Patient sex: F
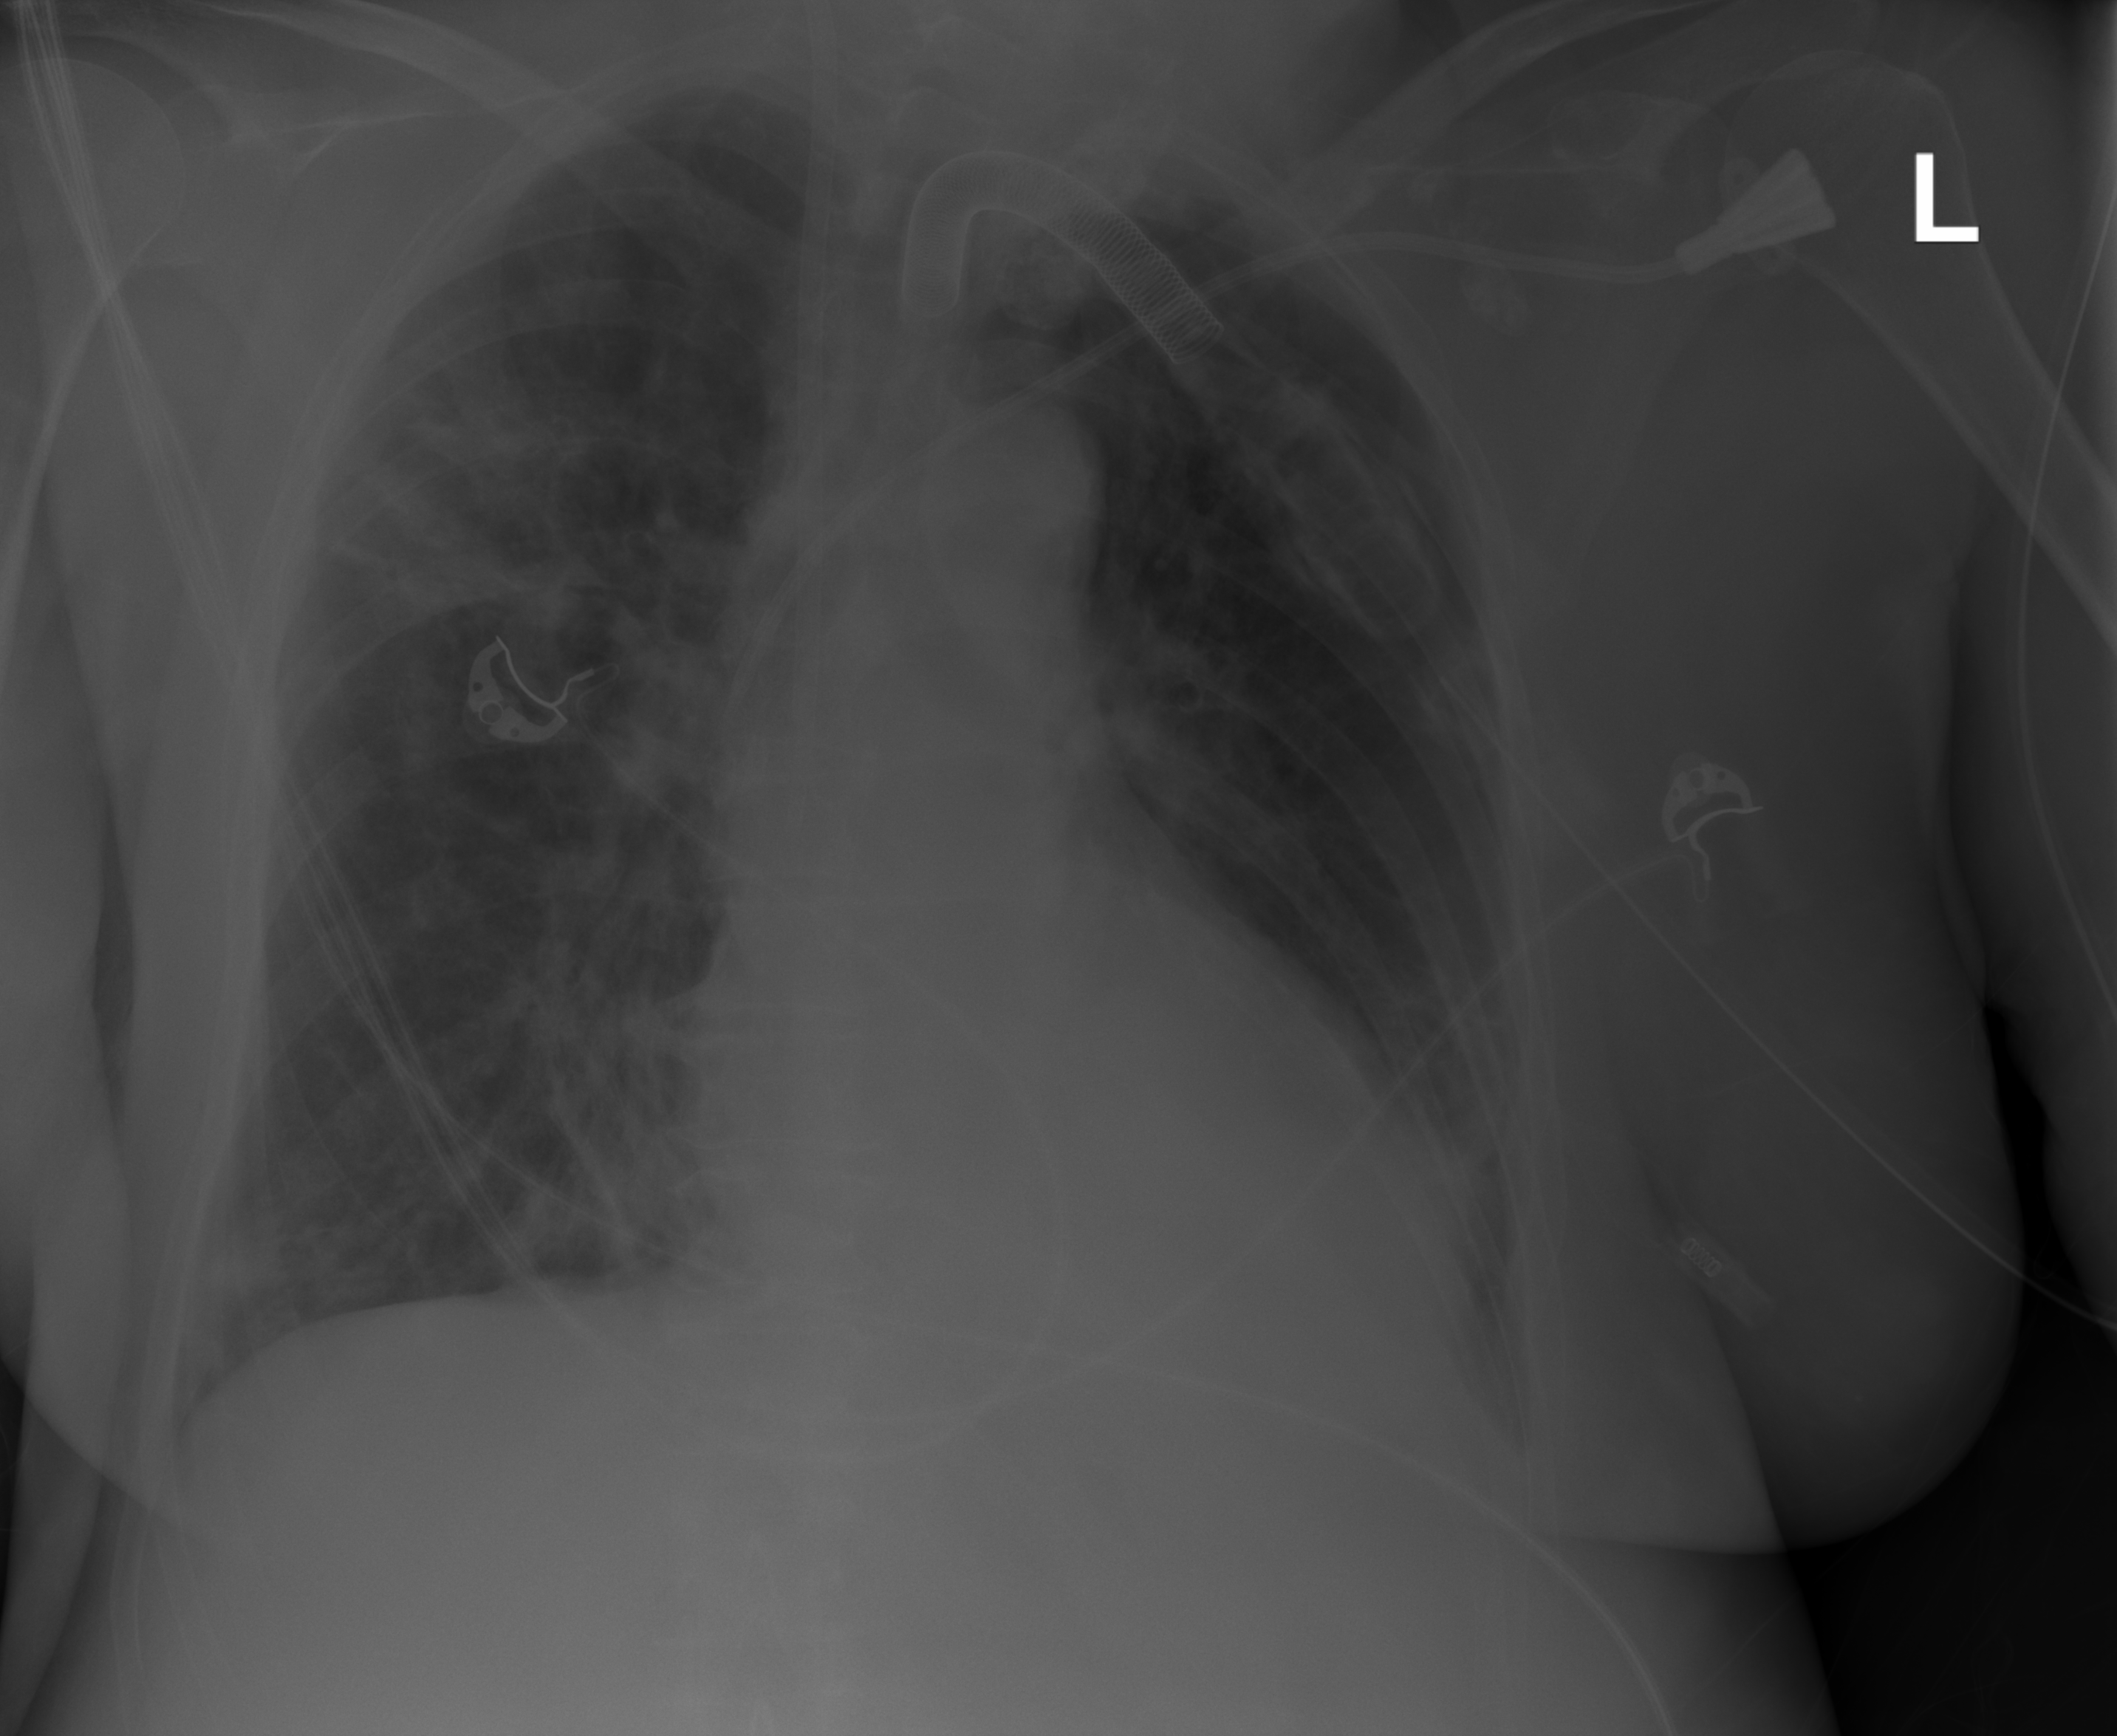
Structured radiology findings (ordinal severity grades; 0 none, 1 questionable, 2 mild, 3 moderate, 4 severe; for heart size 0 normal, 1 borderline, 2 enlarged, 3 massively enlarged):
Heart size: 0
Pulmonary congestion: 0
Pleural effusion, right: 0
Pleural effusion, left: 2
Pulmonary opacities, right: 3
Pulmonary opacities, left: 2
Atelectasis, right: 2
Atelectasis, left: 2